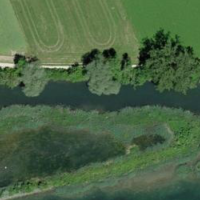
EUNIS habitat code: 21
Species observed at this site:
Rubus caesius